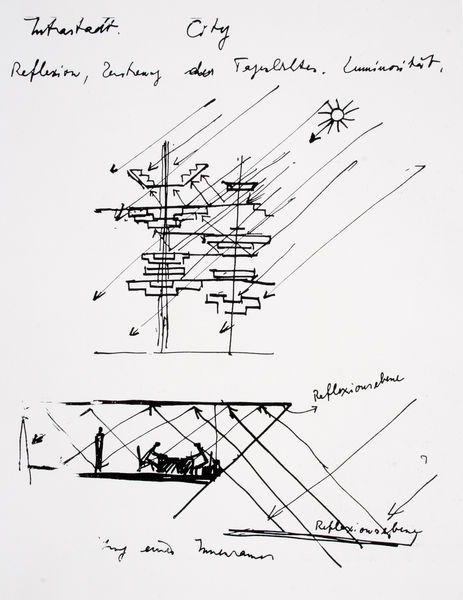
Titel: Intra-Raumstadt, Belichtungsstudien, Entwurfsskizzen
Künstler: Walter Jonas
Schlagwörter: gruppe, skizze, tisch, zeichen, zeichnung, stehen, innenraum, sonne, schrift, perspektive, grafik, graphik, linien, deutsch, striche, strahlen, beschriftung, entwurf, mahl, richtung, diagonalen, plan, gegenüber, pfeil, handschrift, pfeile, legende, bauwerk, abseits